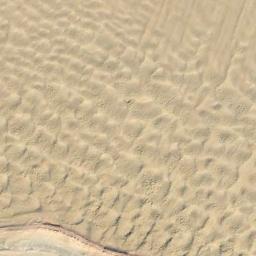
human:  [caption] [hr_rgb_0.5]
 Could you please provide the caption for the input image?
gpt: This is a yellow desert with wavy stripes .

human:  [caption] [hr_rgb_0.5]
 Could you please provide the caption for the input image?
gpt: There is a little grain in this desert .

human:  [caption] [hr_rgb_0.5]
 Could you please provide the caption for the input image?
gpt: The desert has yellow sand and many small pyramidal dunes .

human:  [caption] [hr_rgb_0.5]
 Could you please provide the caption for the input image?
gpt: The desert is full of white sand .

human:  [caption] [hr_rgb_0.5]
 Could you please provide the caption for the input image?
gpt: A yellow sandy desert with many dunes .